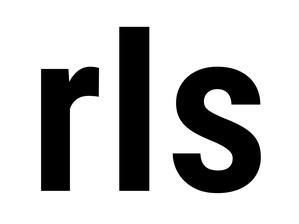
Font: Roboto_Condensed_SemiBold